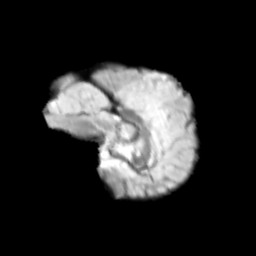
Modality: T2w
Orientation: sagittal
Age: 10
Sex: male
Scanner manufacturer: siemens
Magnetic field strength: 3 T
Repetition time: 3.8 s
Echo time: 0.07 s